Interaction volume radius: 10 \u00c5
Interaction volume height: 15 \u00c5
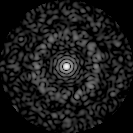
Disorder parameter: 0.8373